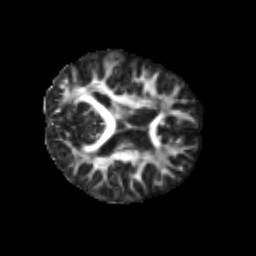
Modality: FA
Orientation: axial
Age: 6
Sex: male
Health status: healthy